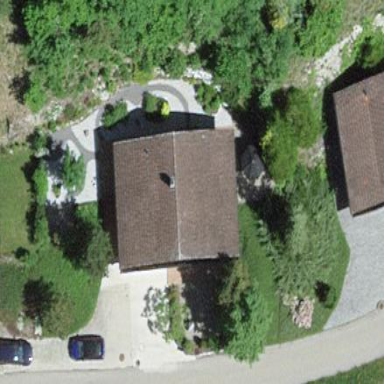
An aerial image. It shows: Simple house.